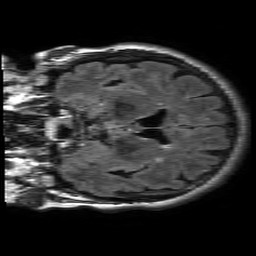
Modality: FLAIR
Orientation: coronal
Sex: female
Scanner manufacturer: philips
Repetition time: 11 s
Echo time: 0.125 s